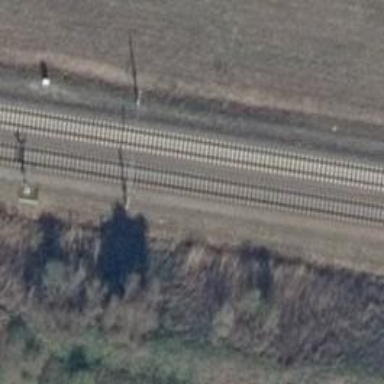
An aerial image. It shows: Milestone along the railway track with catenary mast.